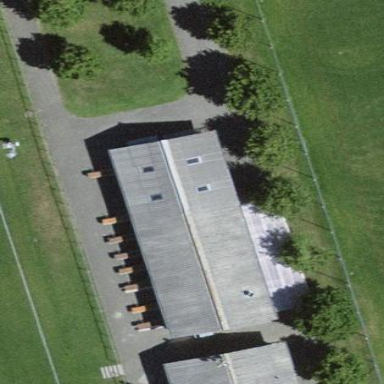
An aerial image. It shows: Gray building with gabled roof.